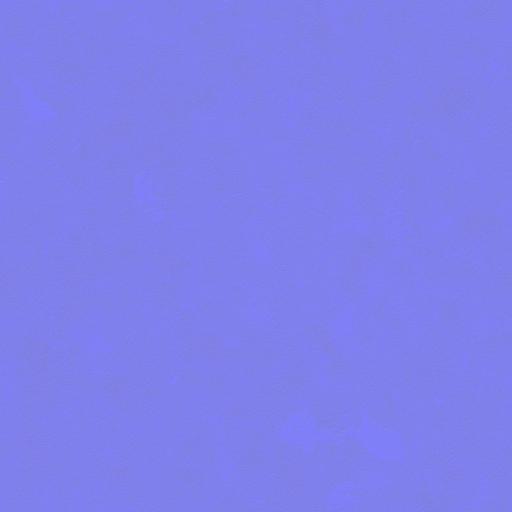
dust surface imperfections